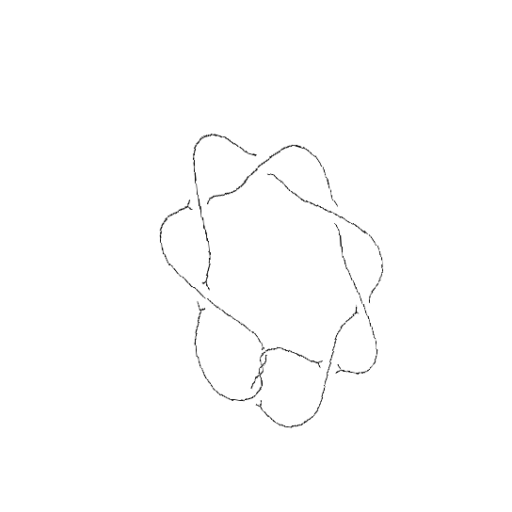
Crossing number: 10